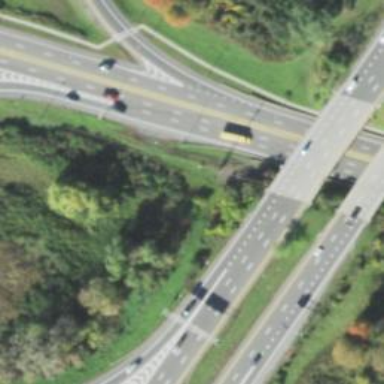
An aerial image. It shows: Motorway junction.